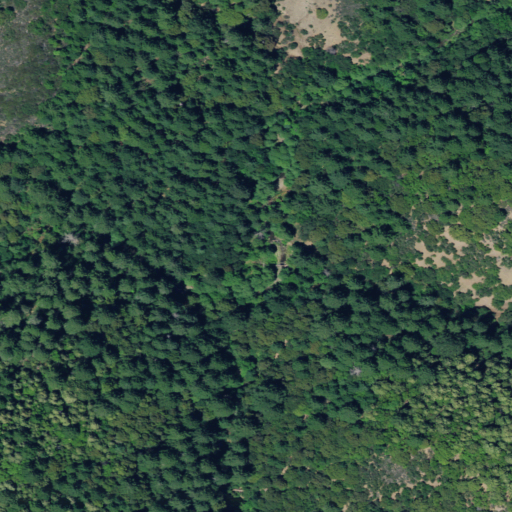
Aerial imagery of valley in California named Board Tree Canyon containing evergreen forest, deciduous forest, shrub, and mixed forest